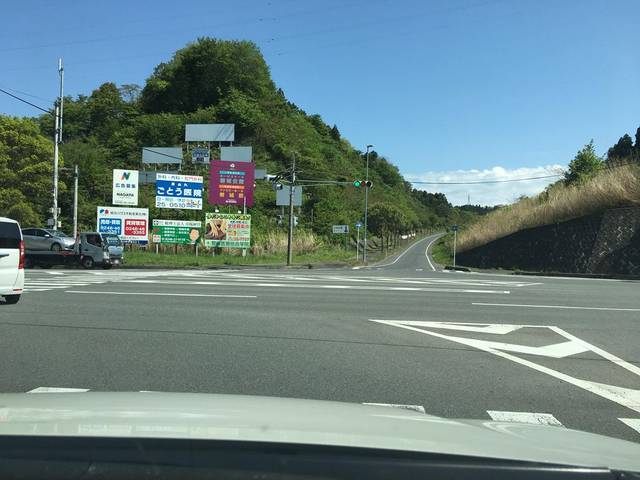
Region: Japan
Coordinates: 37.044, 140.873